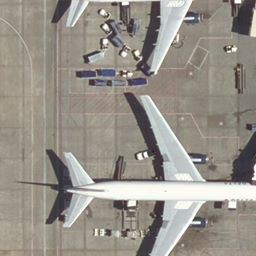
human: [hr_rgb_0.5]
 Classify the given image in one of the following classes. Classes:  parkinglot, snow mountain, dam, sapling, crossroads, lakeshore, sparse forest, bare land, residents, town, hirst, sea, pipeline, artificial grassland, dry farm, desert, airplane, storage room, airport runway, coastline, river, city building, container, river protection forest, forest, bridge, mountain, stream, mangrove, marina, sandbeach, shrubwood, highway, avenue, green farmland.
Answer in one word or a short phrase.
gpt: airplane